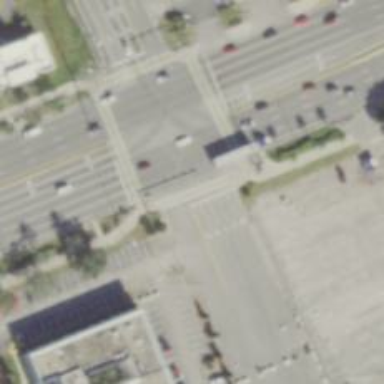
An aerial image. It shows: Footway crossing.